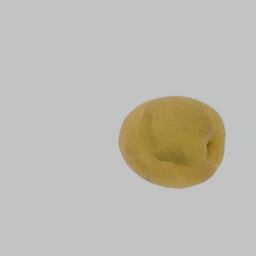
Label: nature